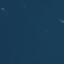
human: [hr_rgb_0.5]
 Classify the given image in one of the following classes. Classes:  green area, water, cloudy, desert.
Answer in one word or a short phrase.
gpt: water